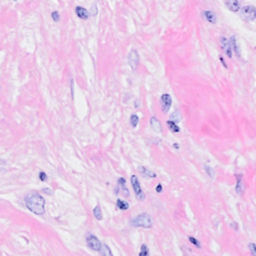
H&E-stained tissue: Breast